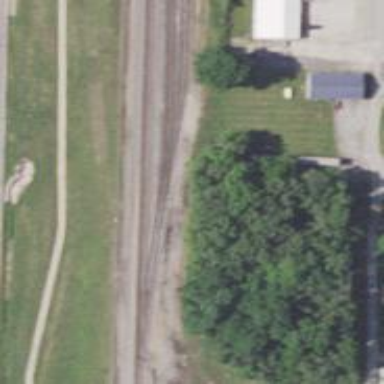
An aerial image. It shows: Abandoned railway.